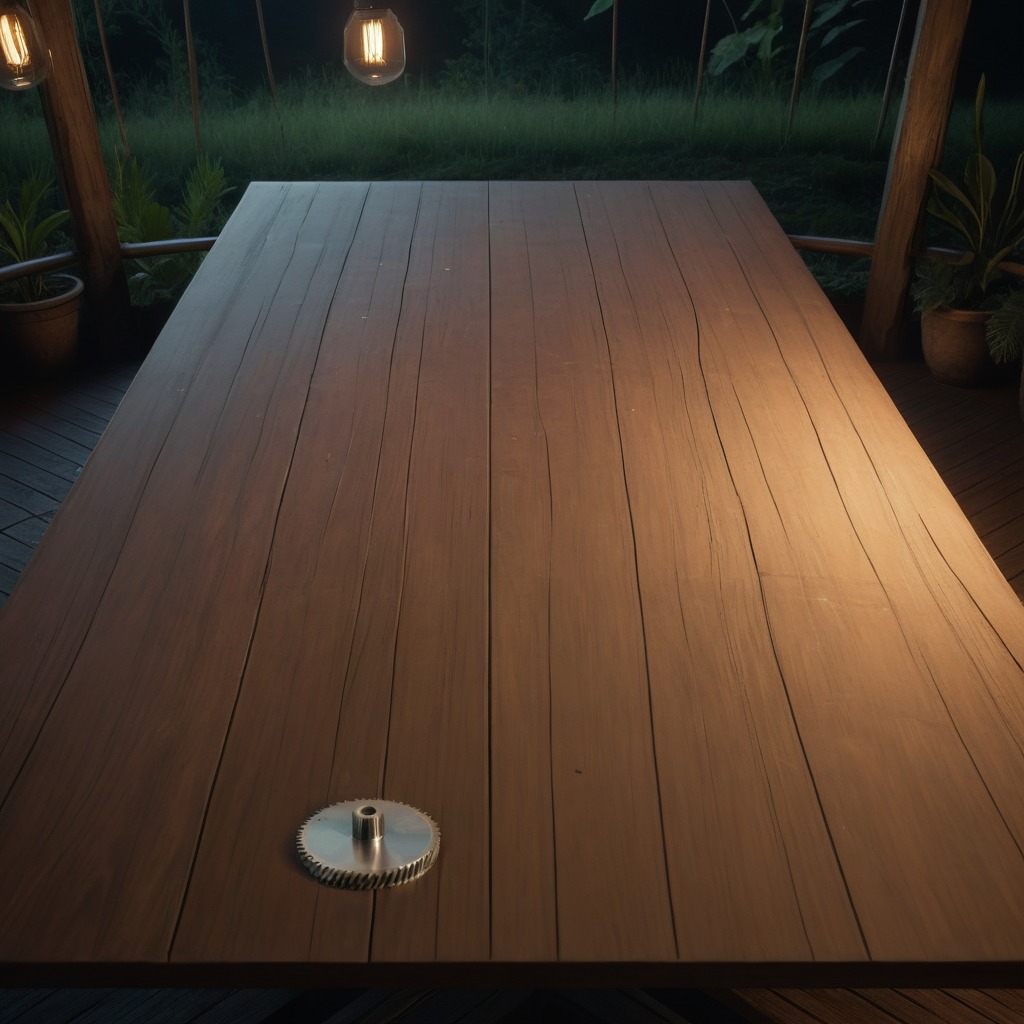
A steel gear with teeth is lying on a wooden table inside a jungle field workshop tent at night.